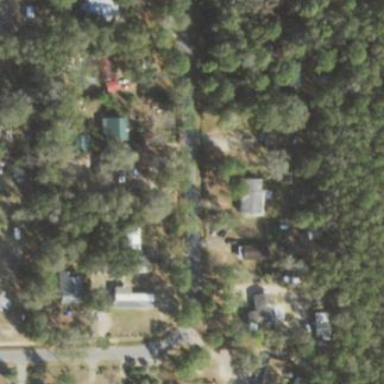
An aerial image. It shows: Residential area known as trailer park.